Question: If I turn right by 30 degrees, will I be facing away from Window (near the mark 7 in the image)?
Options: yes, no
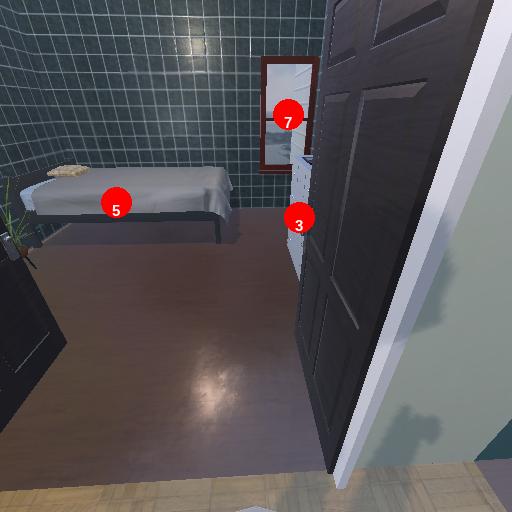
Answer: yes